Interaction volume radius: 5 \u00c5
Interaction volume height: 10 \u00c5
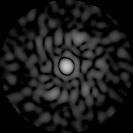
Disorder parameter: 0.8407